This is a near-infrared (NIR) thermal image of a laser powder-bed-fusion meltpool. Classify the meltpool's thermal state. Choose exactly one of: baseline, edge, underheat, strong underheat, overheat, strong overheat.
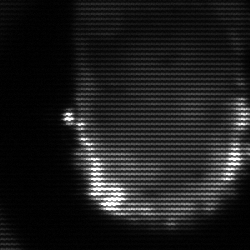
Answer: baseline